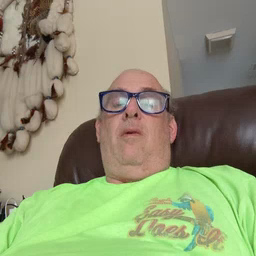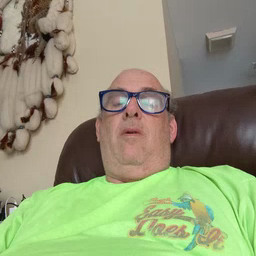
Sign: helicopter